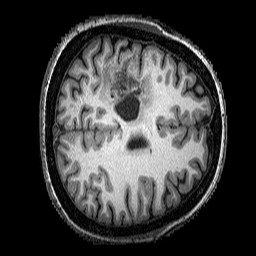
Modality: T1w
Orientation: axial
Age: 31
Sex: female
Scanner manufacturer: siemens
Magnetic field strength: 3 T
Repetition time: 2.25 s
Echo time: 0.00452 s